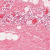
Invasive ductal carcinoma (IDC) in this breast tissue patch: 0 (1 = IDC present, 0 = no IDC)